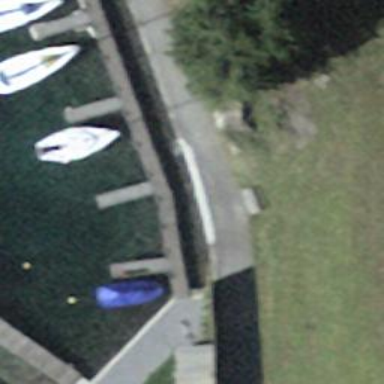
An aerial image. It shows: Man-made pier.